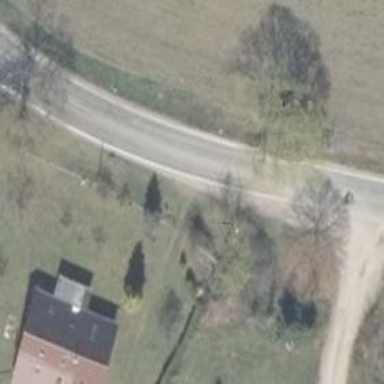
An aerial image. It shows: Secondary road.